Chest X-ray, PA view. Patient: 63 years old, sex M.
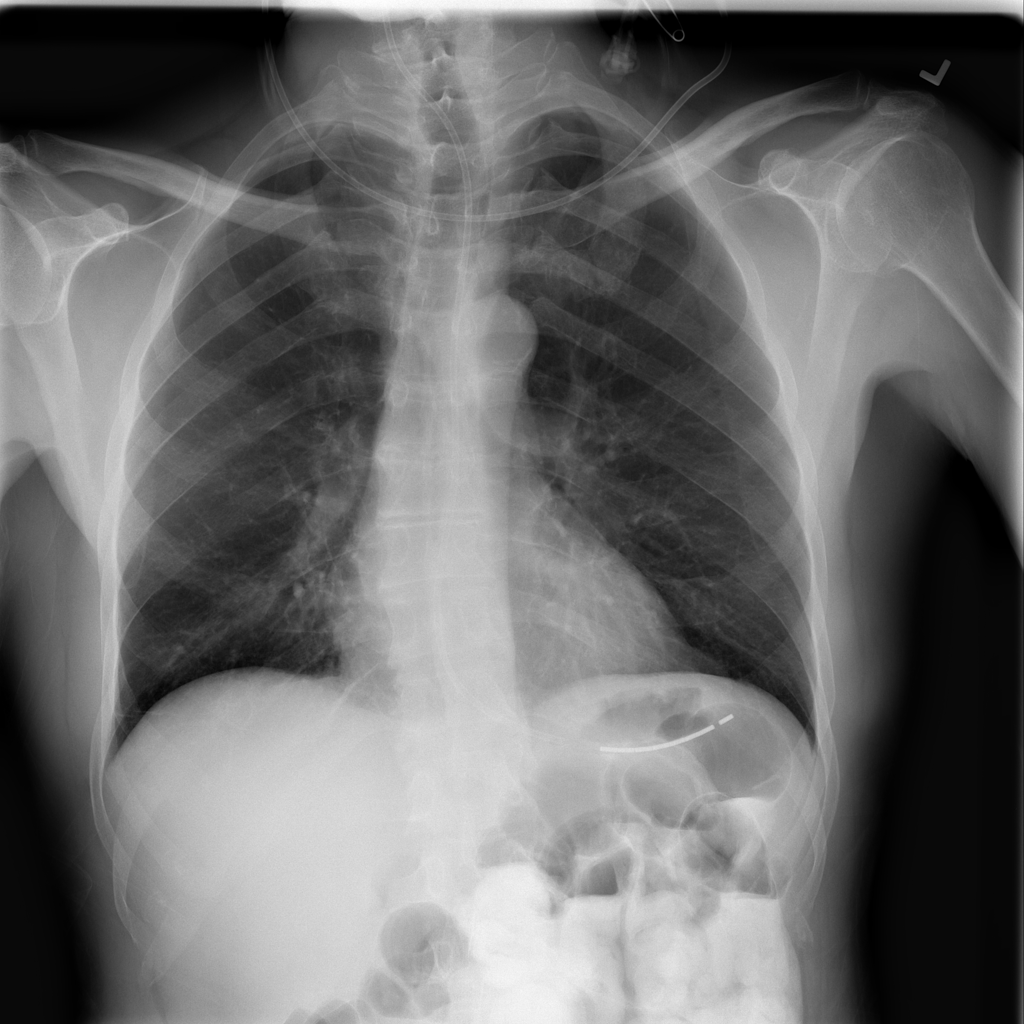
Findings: No Finding